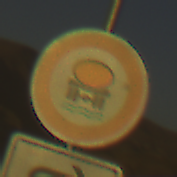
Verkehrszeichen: VerbotFahrzeugeWassergefaehrdenderLadung
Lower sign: RichtungsangabeDurchPfeile5
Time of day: SunriseSunset
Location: Outdoor (Nature)
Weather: Clear
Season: NotSpecified
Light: Natural